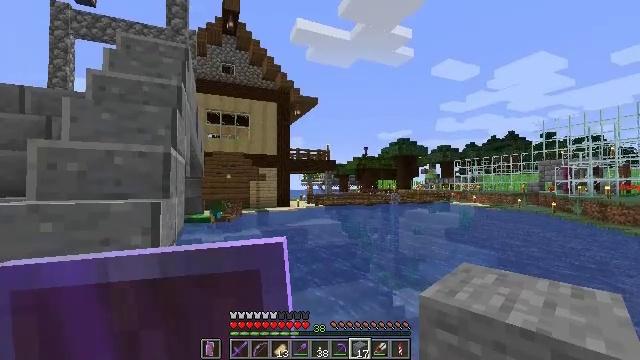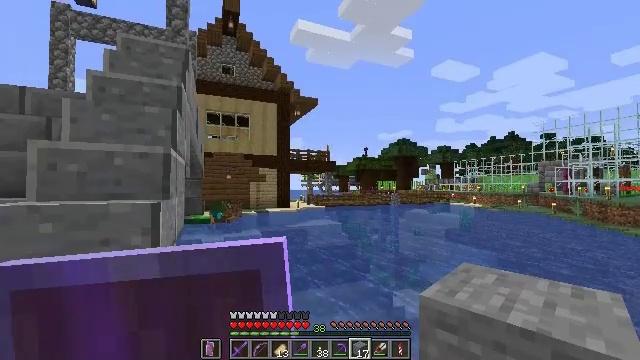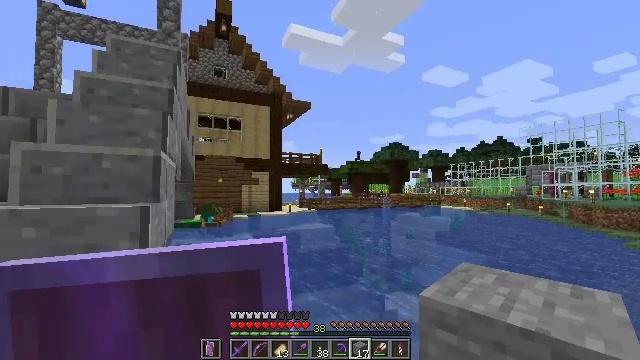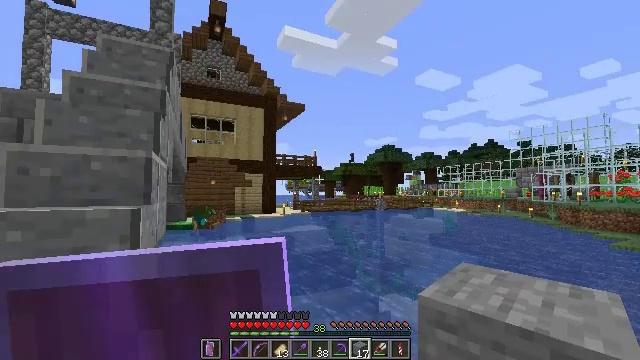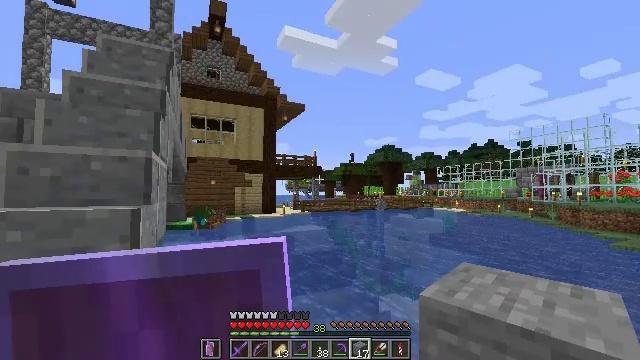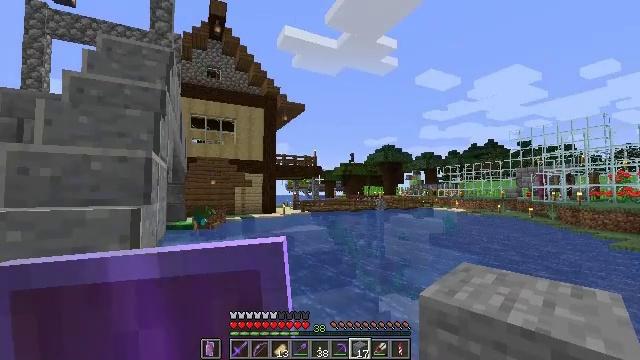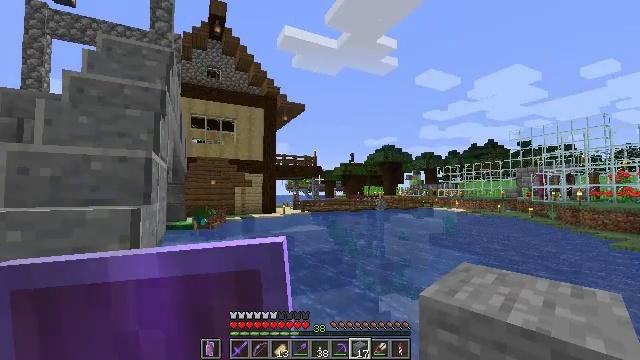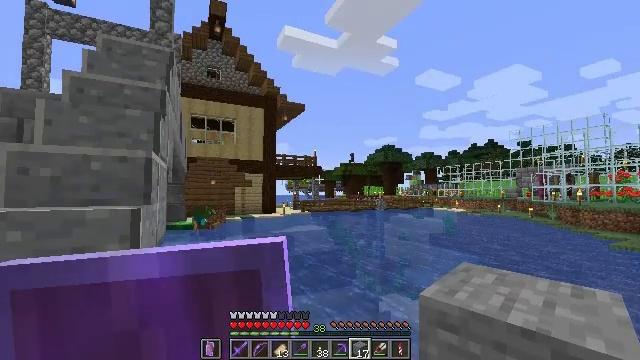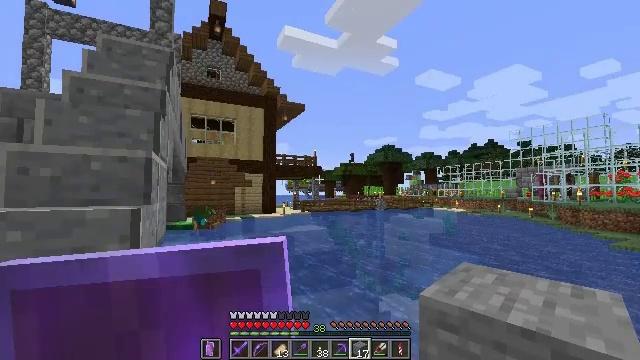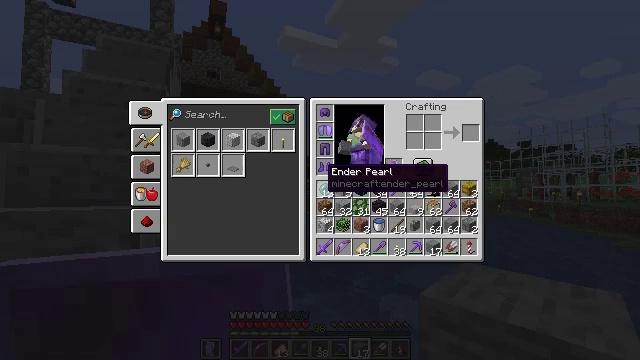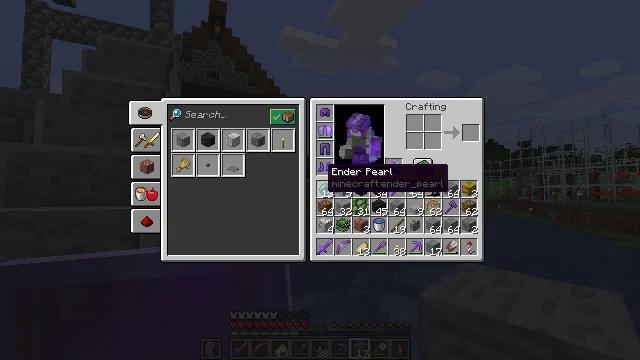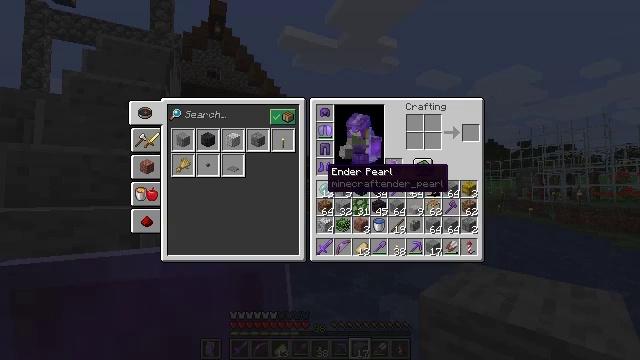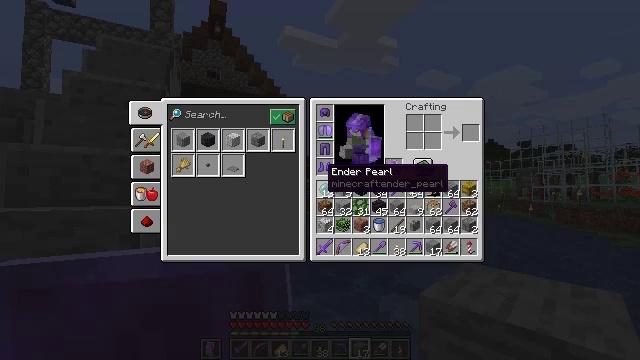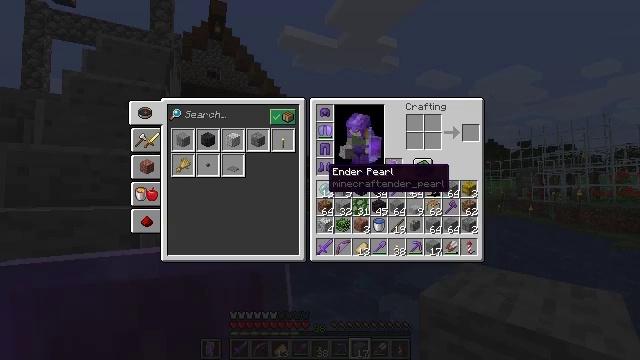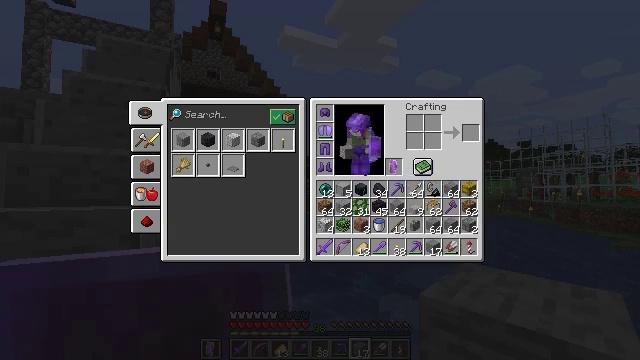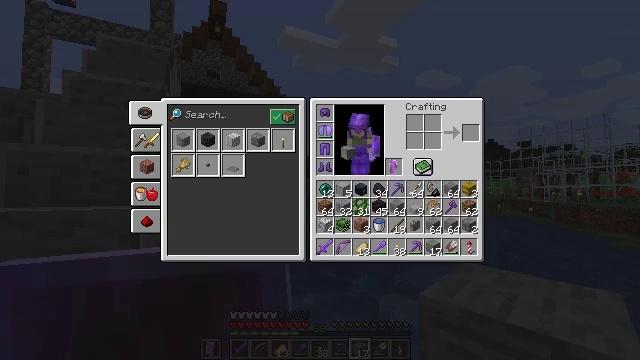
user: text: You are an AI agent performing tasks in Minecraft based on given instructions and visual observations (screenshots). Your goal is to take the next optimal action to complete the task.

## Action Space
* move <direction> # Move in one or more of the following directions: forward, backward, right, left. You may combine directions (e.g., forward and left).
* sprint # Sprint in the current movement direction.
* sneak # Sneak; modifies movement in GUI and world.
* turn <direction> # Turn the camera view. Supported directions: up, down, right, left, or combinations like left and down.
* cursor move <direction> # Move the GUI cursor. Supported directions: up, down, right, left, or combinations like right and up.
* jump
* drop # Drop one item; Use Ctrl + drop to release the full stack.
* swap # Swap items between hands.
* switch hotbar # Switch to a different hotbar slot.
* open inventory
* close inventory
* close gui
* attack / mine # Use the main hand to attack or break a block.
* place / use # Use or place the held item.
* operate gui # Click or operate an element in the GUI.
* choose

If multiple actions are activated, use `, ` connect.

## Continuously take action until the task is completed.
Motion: motion action
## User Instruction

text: Drop oak leaves.
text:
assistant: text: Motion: no_op
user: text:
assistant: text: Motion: turn right
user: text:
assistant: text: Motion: turn right
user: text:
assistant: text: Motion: no_op
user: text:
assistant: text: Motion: no_op
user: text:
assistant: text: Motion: no_op
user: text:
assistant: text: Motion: no_op
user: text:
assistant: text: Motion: no_op
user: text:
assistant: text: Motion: open inventory
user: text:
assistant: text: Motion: open inventory
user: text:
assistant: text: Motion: open inventory
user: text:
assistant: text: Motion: open inventory
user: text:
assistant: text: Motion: no_op
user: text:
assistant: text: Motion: turn right
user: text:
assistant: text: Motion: turn right
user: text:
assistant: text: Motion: turn right and down
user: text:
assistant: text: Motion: turn right
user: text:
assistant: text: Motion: no_op
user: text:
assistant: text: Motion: no_op
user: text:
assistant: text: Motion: turn left
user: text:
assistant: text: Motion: turn left
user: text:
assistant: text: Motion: no_op
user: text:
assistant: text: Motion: turn left
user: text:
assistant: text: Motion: no_op
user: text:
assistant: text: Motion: no_op
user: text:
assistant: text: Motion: no_op
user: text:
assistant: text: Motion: no_op
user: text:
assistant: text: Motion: no_op
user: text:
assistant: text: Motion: no_op
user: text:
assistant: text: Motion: no_op